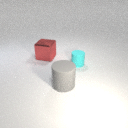
large red metal cube to the left of small cyan rubber cylinder